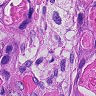
Metastatic tissue present: yes